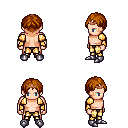
a pixel art fantasy rpg character, male body template, human, light skin, gold arm armor, gold greaves, brunette parted hairstyle, bronze tiara, metal boots, four views (front, back, left, right), 2x2 character sprite sheet, small pixel art, hard edges, no anti-aliasing